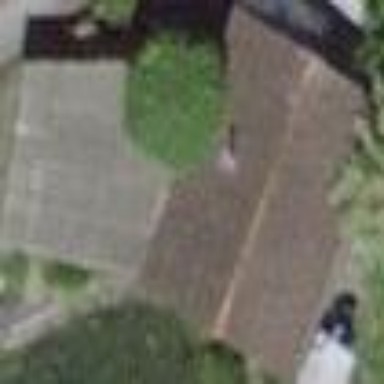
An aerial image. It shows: Shed.